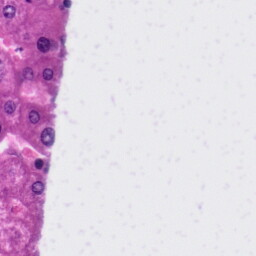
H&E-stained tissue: Liver